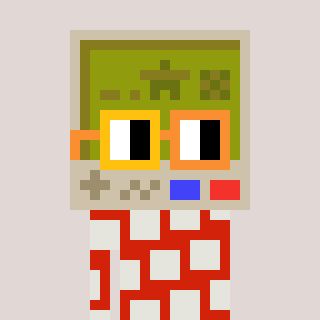
a pixel art character with square yellow and orange glasses, a gameboy-shaped head and a red-colored body on a warm background